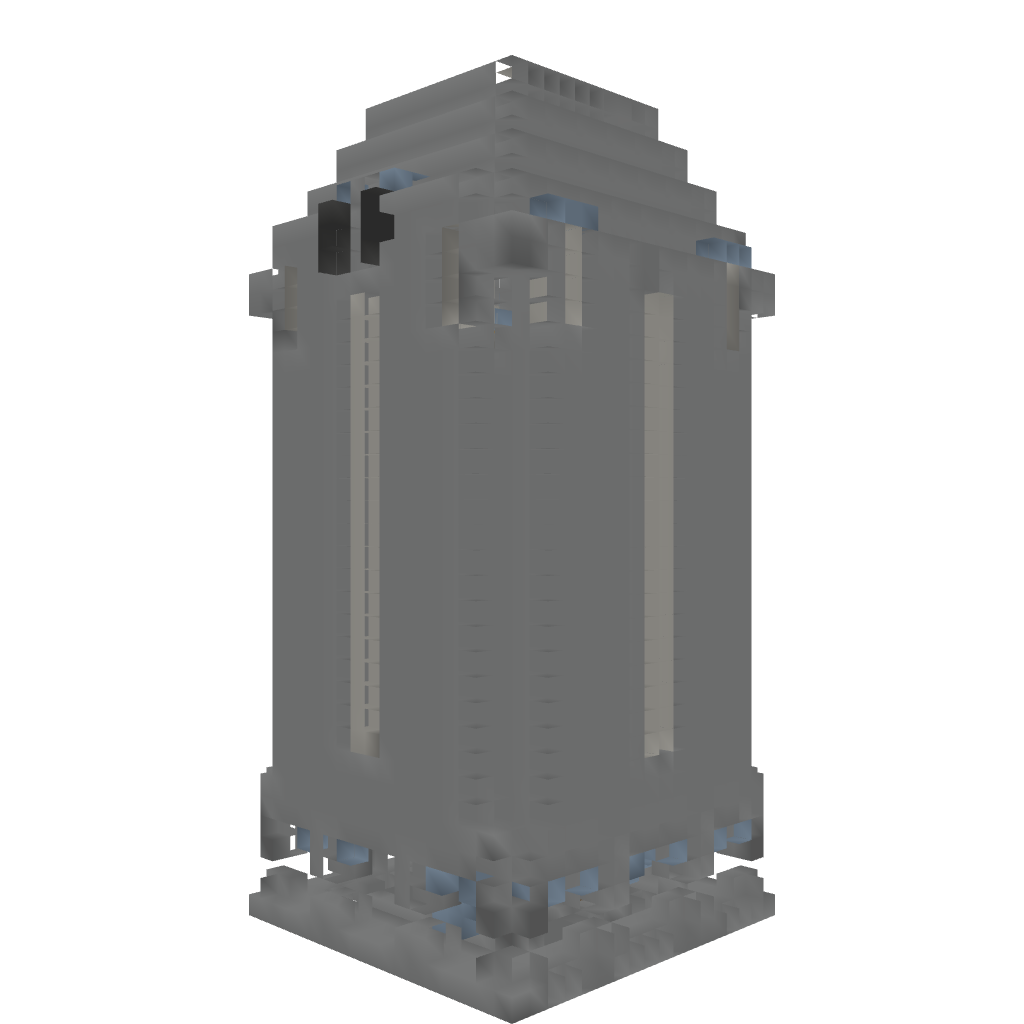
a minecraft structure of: Parkour Office/Library